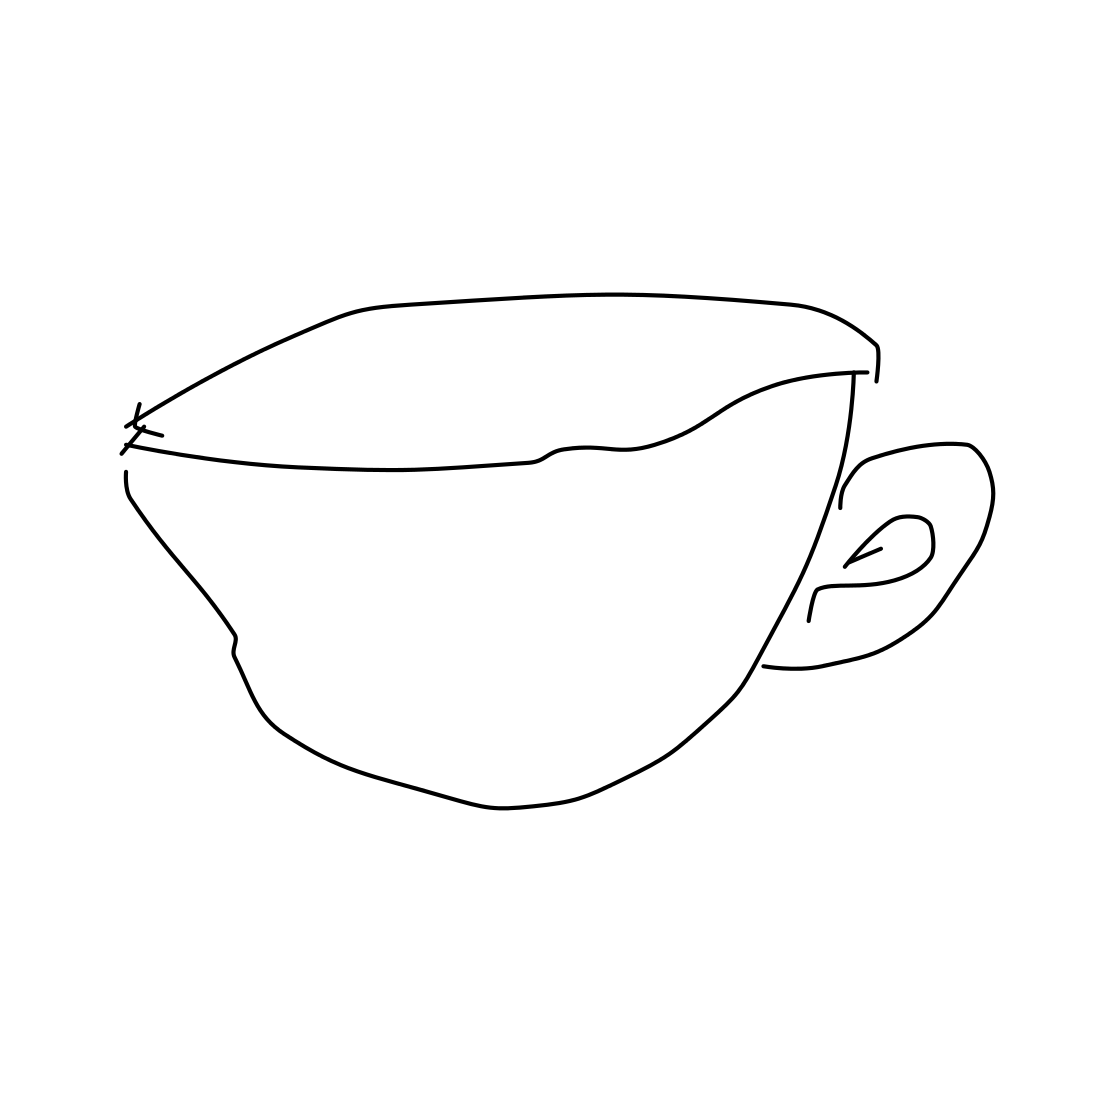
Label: teacup